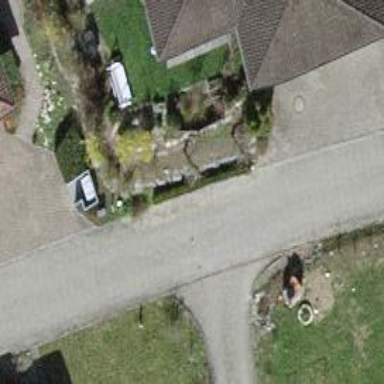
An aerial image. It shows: Residential road surfaced with paving stones.